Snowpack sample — Buffalo Mountain, Silverthorne, Colorado, USA (1/25/25, 10:11 AM MST)
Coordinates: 39.6222, -106.1139
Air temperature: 22 °F
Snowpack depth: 110 cm
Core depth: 40 cm
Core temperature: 46.4 °F
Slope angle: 12°, slope face: 102°
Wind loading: high
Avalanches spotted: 0
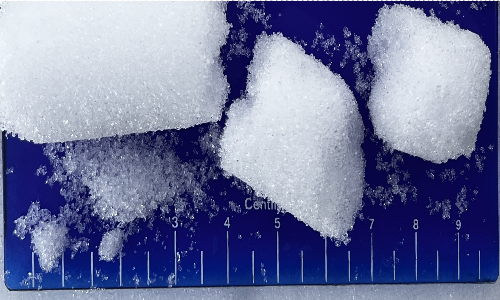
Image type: core
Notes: No avalanches nearby, collected on the outskirts of a fire break 15 meters from the treeline, on way to Buffalo and Red Mountain